Question: How can i make a tableview where the cells are next to each other. Where there are 2 on each row. example like this? In the second row there are 2 images next to each other. Can this be done in a tableview by making custom tablevieCells?

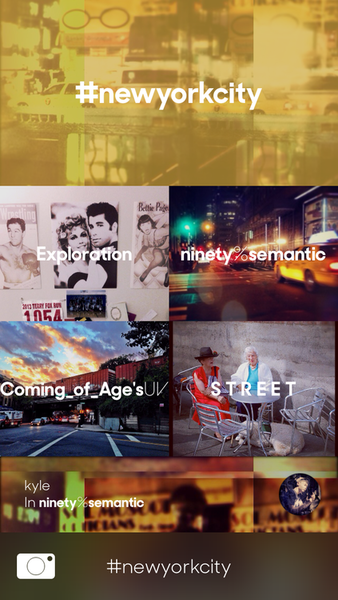
Answer: Yes this can be done in UItableViewCell But preferred to use collection view for this kind of view.
Just subclass uitableviewcell, add new method
'''
-(void)setCellWithNumberOfImages:(NSInteger)images withImage1:(UIimage *)image1 withImage2:(UIImage *)image2;
if(image2 ==nil)
//add only one UIimageView with image1
else
//add two imageviews.
'''